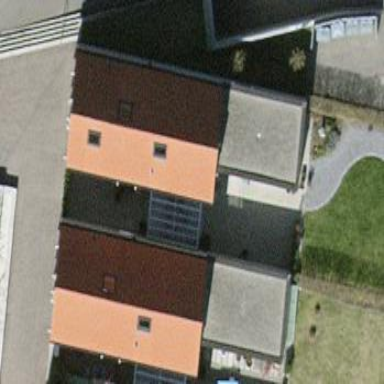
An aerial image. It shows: Detached building with gabled tile roof.